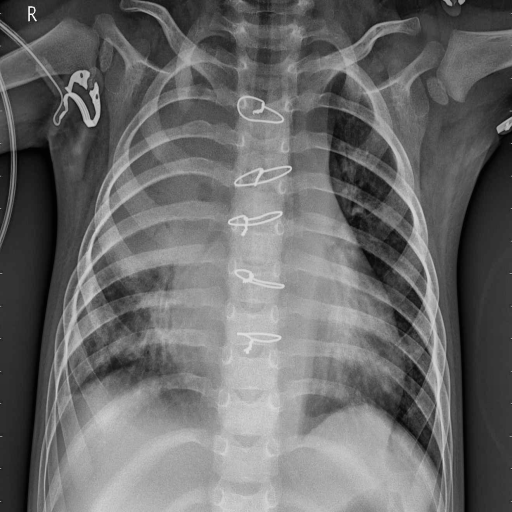
Finding: PNEUMONIA